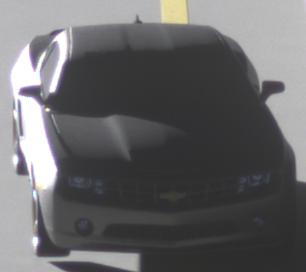
Make: Chevrolet
Model: Camaro Cabriolet 6.2 V8
Detailed model: Camaro (V) Coupé
Model produced from: 2011/09
Model produced until: 2014/02
Doors: 2
Color: gray
Road condition: dry road
Daytime: sunrise or sunset
Contrast: high contrast